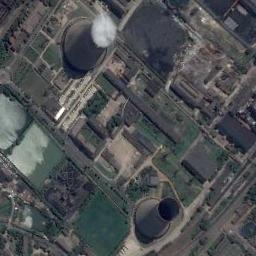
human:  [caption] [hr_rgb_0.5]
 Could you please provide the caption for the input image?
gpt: Many buildings are near the thermal power station .

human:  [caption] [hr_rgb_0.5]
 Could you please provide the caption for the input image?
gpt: In the thermal power plant there are neatly planned factories and good greenery  There are two cooling towers, one of which is steaming .

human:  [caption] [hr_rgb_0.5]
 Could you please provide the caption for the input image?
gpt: Here are two thermal power stations, one of which is emitting smoke .

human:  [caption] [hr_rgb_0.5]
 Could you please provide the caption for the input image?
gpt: The thermal power station is on the grass next to some buildings with white haze above .

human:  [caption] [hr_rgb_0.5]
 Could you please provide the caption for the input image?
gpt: There are some black buildings and two chimneys on the thermal power station .